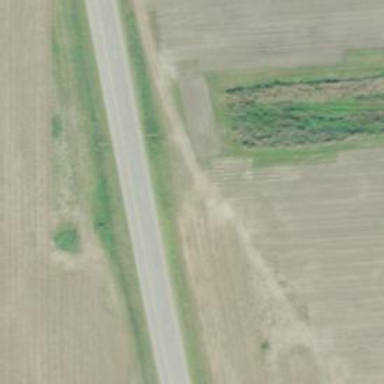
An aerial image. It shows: Asphalt road designated as trunk highway.